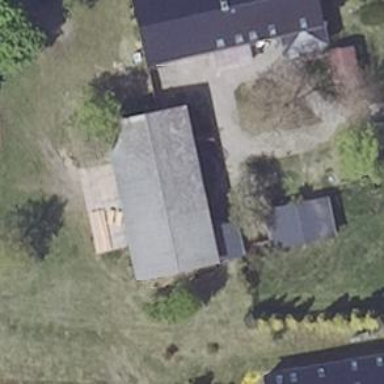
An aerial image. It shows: Barn.